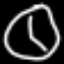
Label: clock